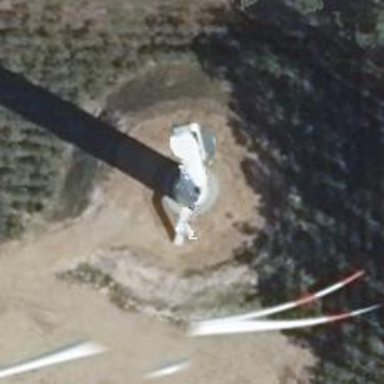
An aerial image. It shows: Wind generator with horizontal axis. The wind turbine is from Vestas.